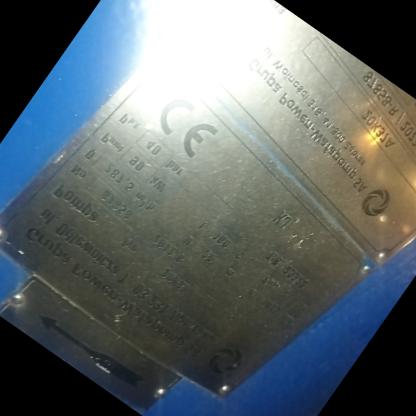
Klasa: tabliczka-znamionowa